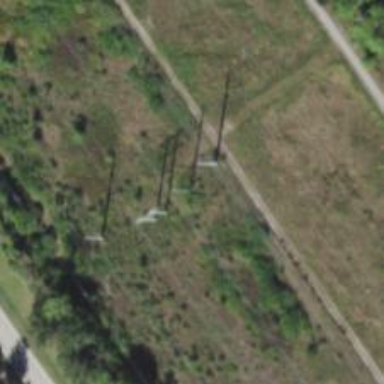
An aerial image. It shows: Power pole.